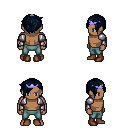
a pixel art fantasy rpg character, male body template, human, dark skin, steel arm armor, teal pants, raven pixie cut hairstyle, purple tiara, brown shoes, four views (front, back, left, right), 2x2 character sprite sheet, small pixel art, hard edges, no anti-aliasing